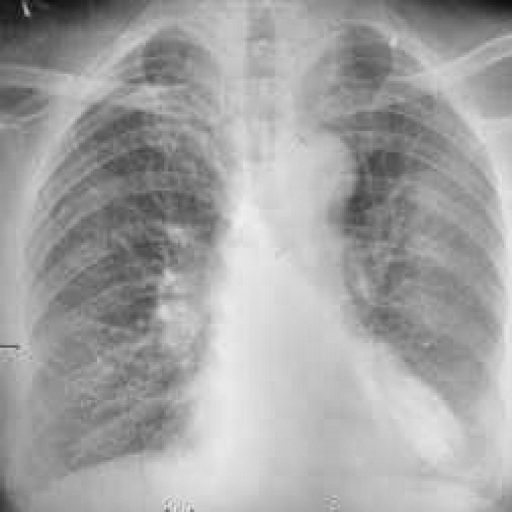
Finding: TUBERCULOSIS